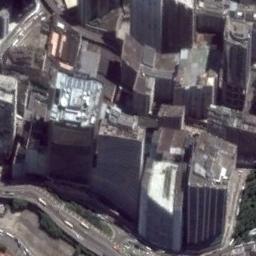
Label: commercial_area